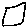
Label: square